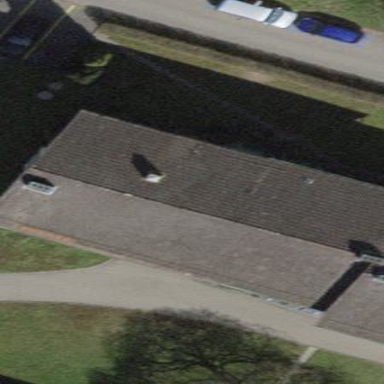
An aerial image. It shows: Pitched roof building.